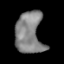
Tissue: lung
Cell type: T cells
Senescence score: 0.1538
Nuclear area (px): 1109
Mean DAPI intensity: 130.93